Field crop: maize
Growth stage: 2
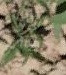
Species: atriplex